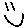
Label: smiley face